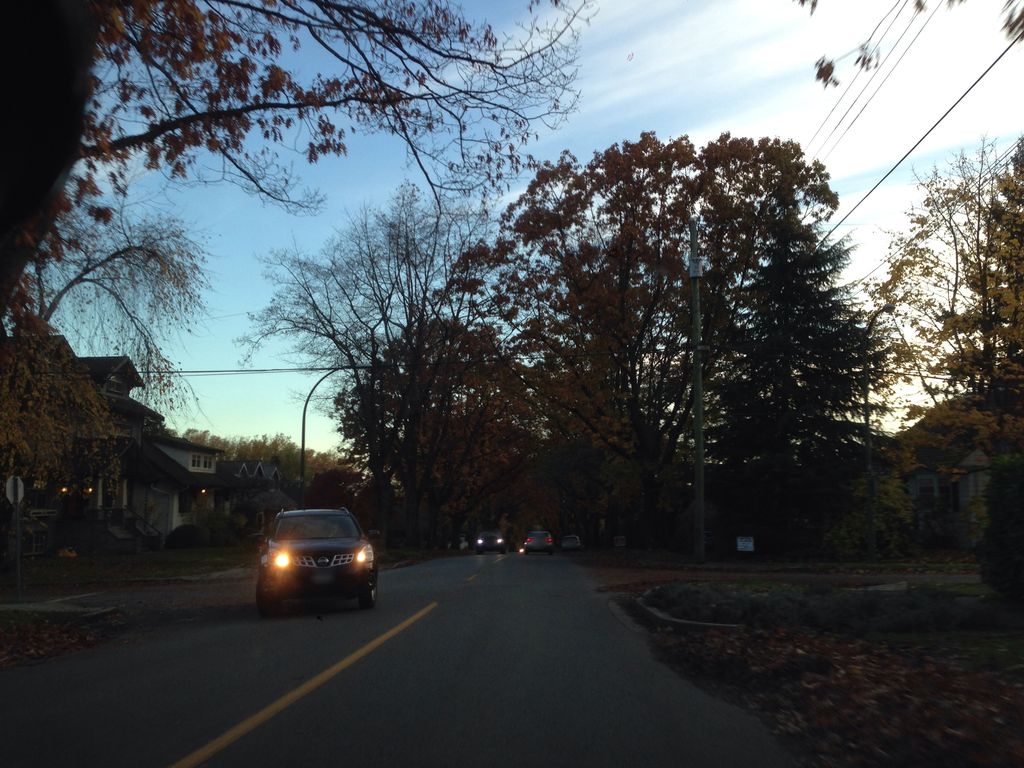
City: vancouver